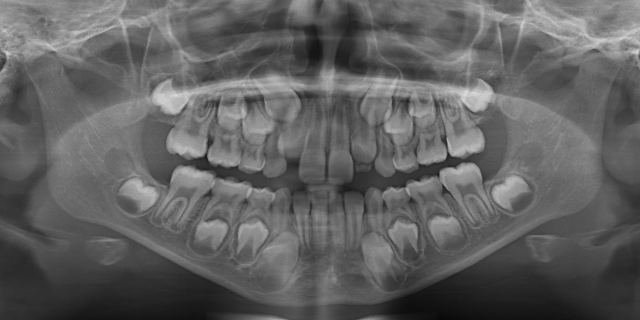
child